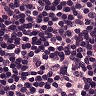
Metastatic tissue present: no